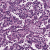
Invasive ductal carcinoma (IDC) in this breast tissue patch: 1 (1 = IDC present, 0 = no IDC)